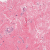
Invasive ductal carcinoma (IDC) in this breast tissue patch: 0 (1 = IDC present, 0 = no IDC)